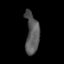
Tissue: lung
Cell type: Epithelial cells
Senescence score: 0.2099
Nuclear area (px): 551
Mean DAPI intensity: 87.69